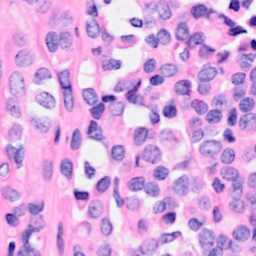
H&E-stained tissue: Breast